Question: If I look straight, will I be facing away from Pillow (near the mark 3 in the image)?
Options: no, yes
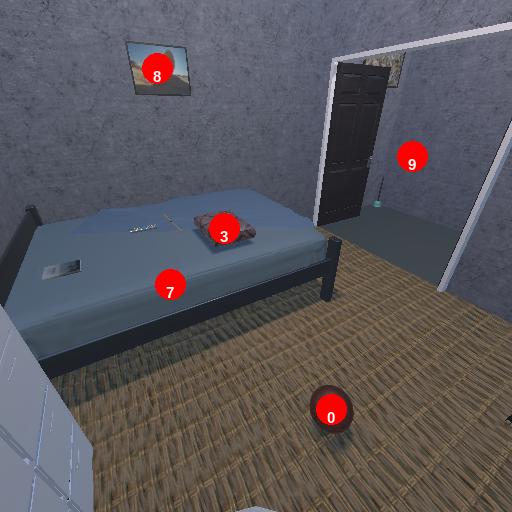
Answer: no